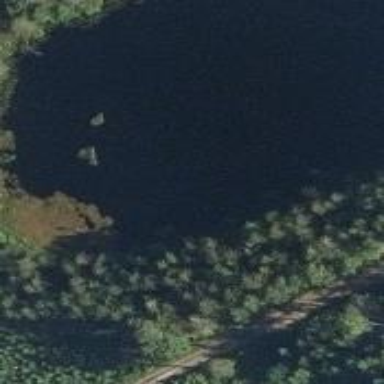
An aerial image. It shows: Pond with natural water.